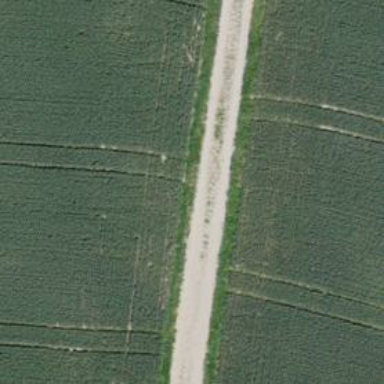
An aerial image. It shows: Agricultural track with grade2 tracktype.